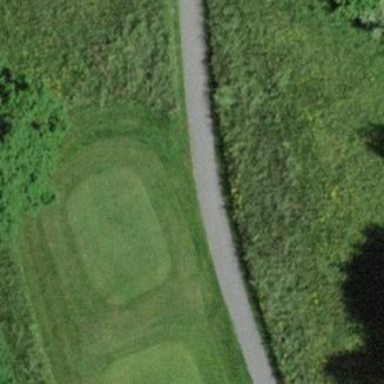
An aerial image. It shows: Grassy area designated as golf tee.